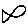
Label: fish